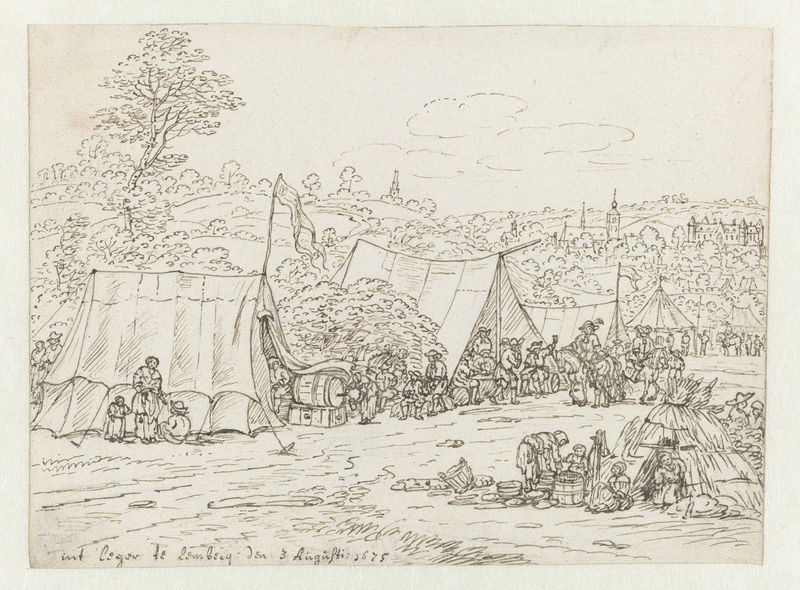
Titel: Kampement van het leger van Willem III te Lembeek
Künstler: Josua de Grave
Standort: Amsterdam
Institution: Rijksmuseum
Schlagwörter: baum, menschen, skizze, signatur, hügel, kirche, kinder, pferde, arbeiter, military, people, women, woman, datum, fass, cloud, horses, man, tree, building, hill, hills, landscape, water, distance, village, zeltlager, grass, road, black and white, castle, sketch, writing, children, flag, zelte, human, pencil, bush, horse, tent, canvas, shrubs, work, kids, heerlager, hay, straw, barrel, barrels, buckets, bucket, shrubbery, barrell, camping, tents, huts, pencil sketch, cooking, barrl, village sketch poverty